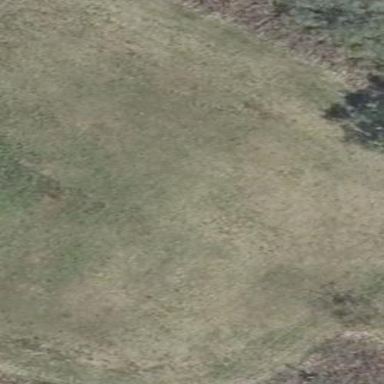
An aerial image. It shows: Beautiful meadow.